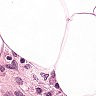
Metastatic tissue present: no